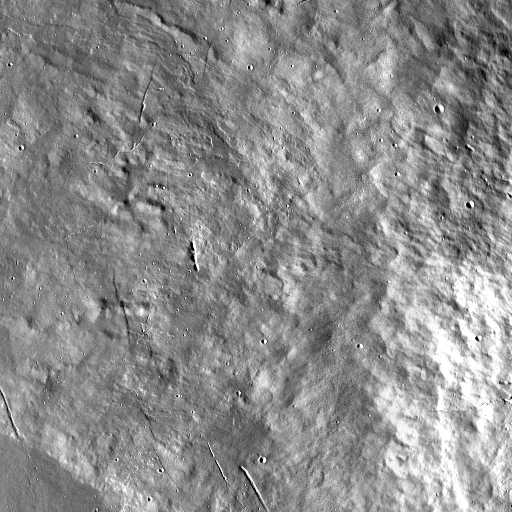
Crater classes present: Background, Other